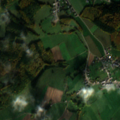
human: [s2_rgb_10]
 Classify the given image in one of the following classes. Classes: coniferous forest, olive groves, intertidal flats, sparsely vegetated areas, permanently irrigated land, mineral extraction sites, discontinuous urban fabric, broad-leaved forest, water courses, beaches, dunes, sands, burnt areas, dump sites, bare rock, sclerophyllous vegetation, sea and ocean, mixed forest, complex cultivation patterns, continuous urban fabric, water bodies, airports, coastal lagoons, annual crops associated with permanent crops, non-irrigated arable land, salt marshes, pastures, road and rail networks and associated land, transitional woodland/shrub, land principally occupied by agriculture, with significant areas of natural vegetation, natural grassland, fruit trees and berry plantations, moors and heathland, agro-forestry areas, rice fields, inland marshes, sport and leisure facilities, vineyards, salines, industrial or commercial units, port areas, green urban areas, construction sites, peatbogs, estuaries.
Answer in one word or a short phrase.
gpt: discontinuous urban fabric, non-irrigated arable land, broad-leaved forest, mixed forest